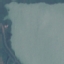
Land use / land cover: SeaLake